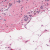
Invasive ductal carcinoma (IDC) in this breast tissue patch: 0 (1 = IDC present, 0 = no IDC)